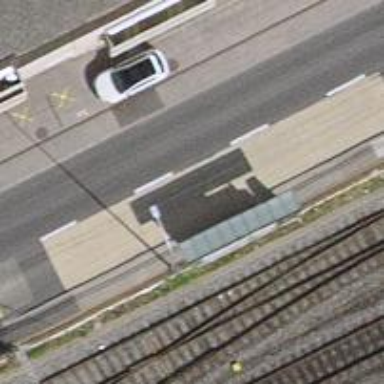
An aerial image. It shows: Bus stop with shelter. It is platform for public transport.